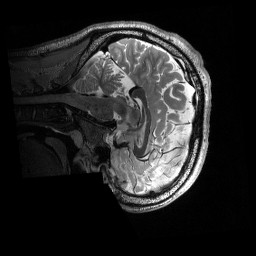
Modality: T2w
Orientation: sagittal
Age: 32
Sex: male
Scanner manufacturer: siemens
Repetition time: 3.2 s